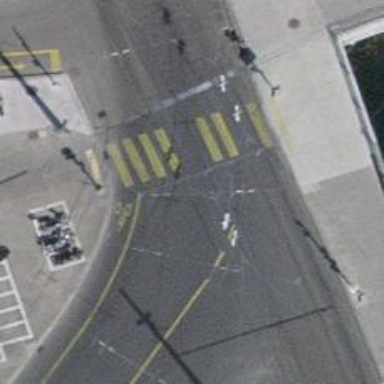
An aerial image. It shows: Residential road with asphalt surface. Trolley wires are present along the road.